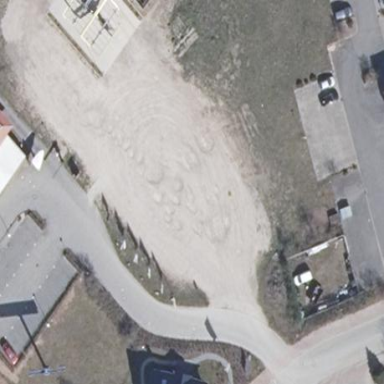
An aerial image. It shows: Parking area with fine gravel surface.